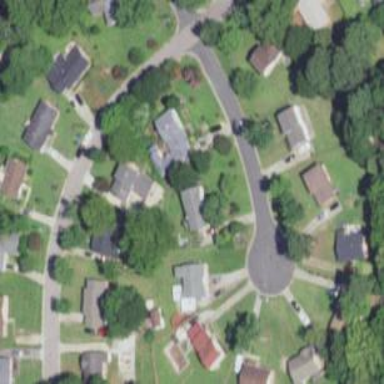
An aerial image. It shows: Asphalt road in residential area.